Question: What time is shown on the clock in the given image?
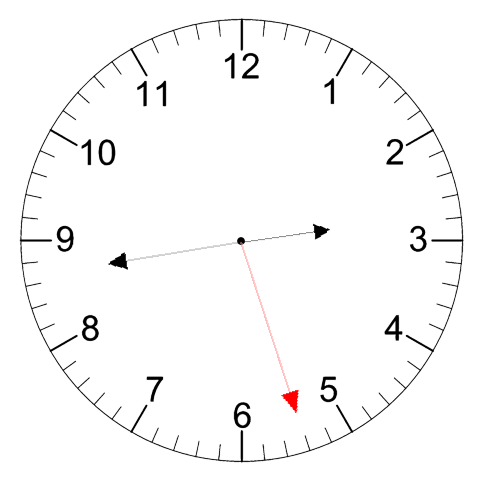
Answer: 02:43:27